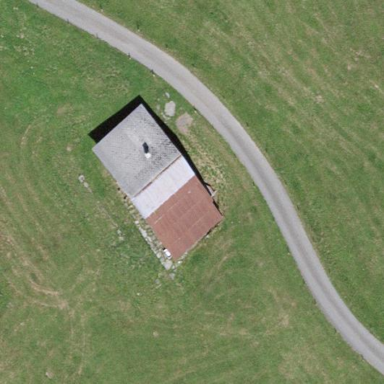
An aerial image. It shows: Barn.